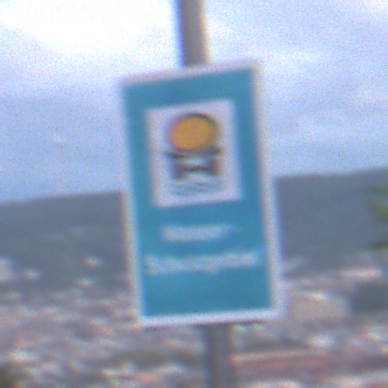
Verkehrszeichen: Wasserschutzgebiet
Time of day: SunriseSunset
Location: Outdoor (Urban)
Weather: PartlyCloudy
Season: NotSpecified
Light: Natural